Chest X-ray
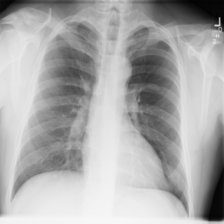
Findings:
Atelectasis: negative
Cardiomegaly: negative
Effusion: negative
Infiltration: negative
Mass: negative
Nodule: negative
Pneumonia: negative
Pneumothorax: negative
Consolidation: negative
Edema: negative
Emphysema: negative
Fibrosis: negative
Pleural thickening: negative
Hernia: negative